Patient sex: M
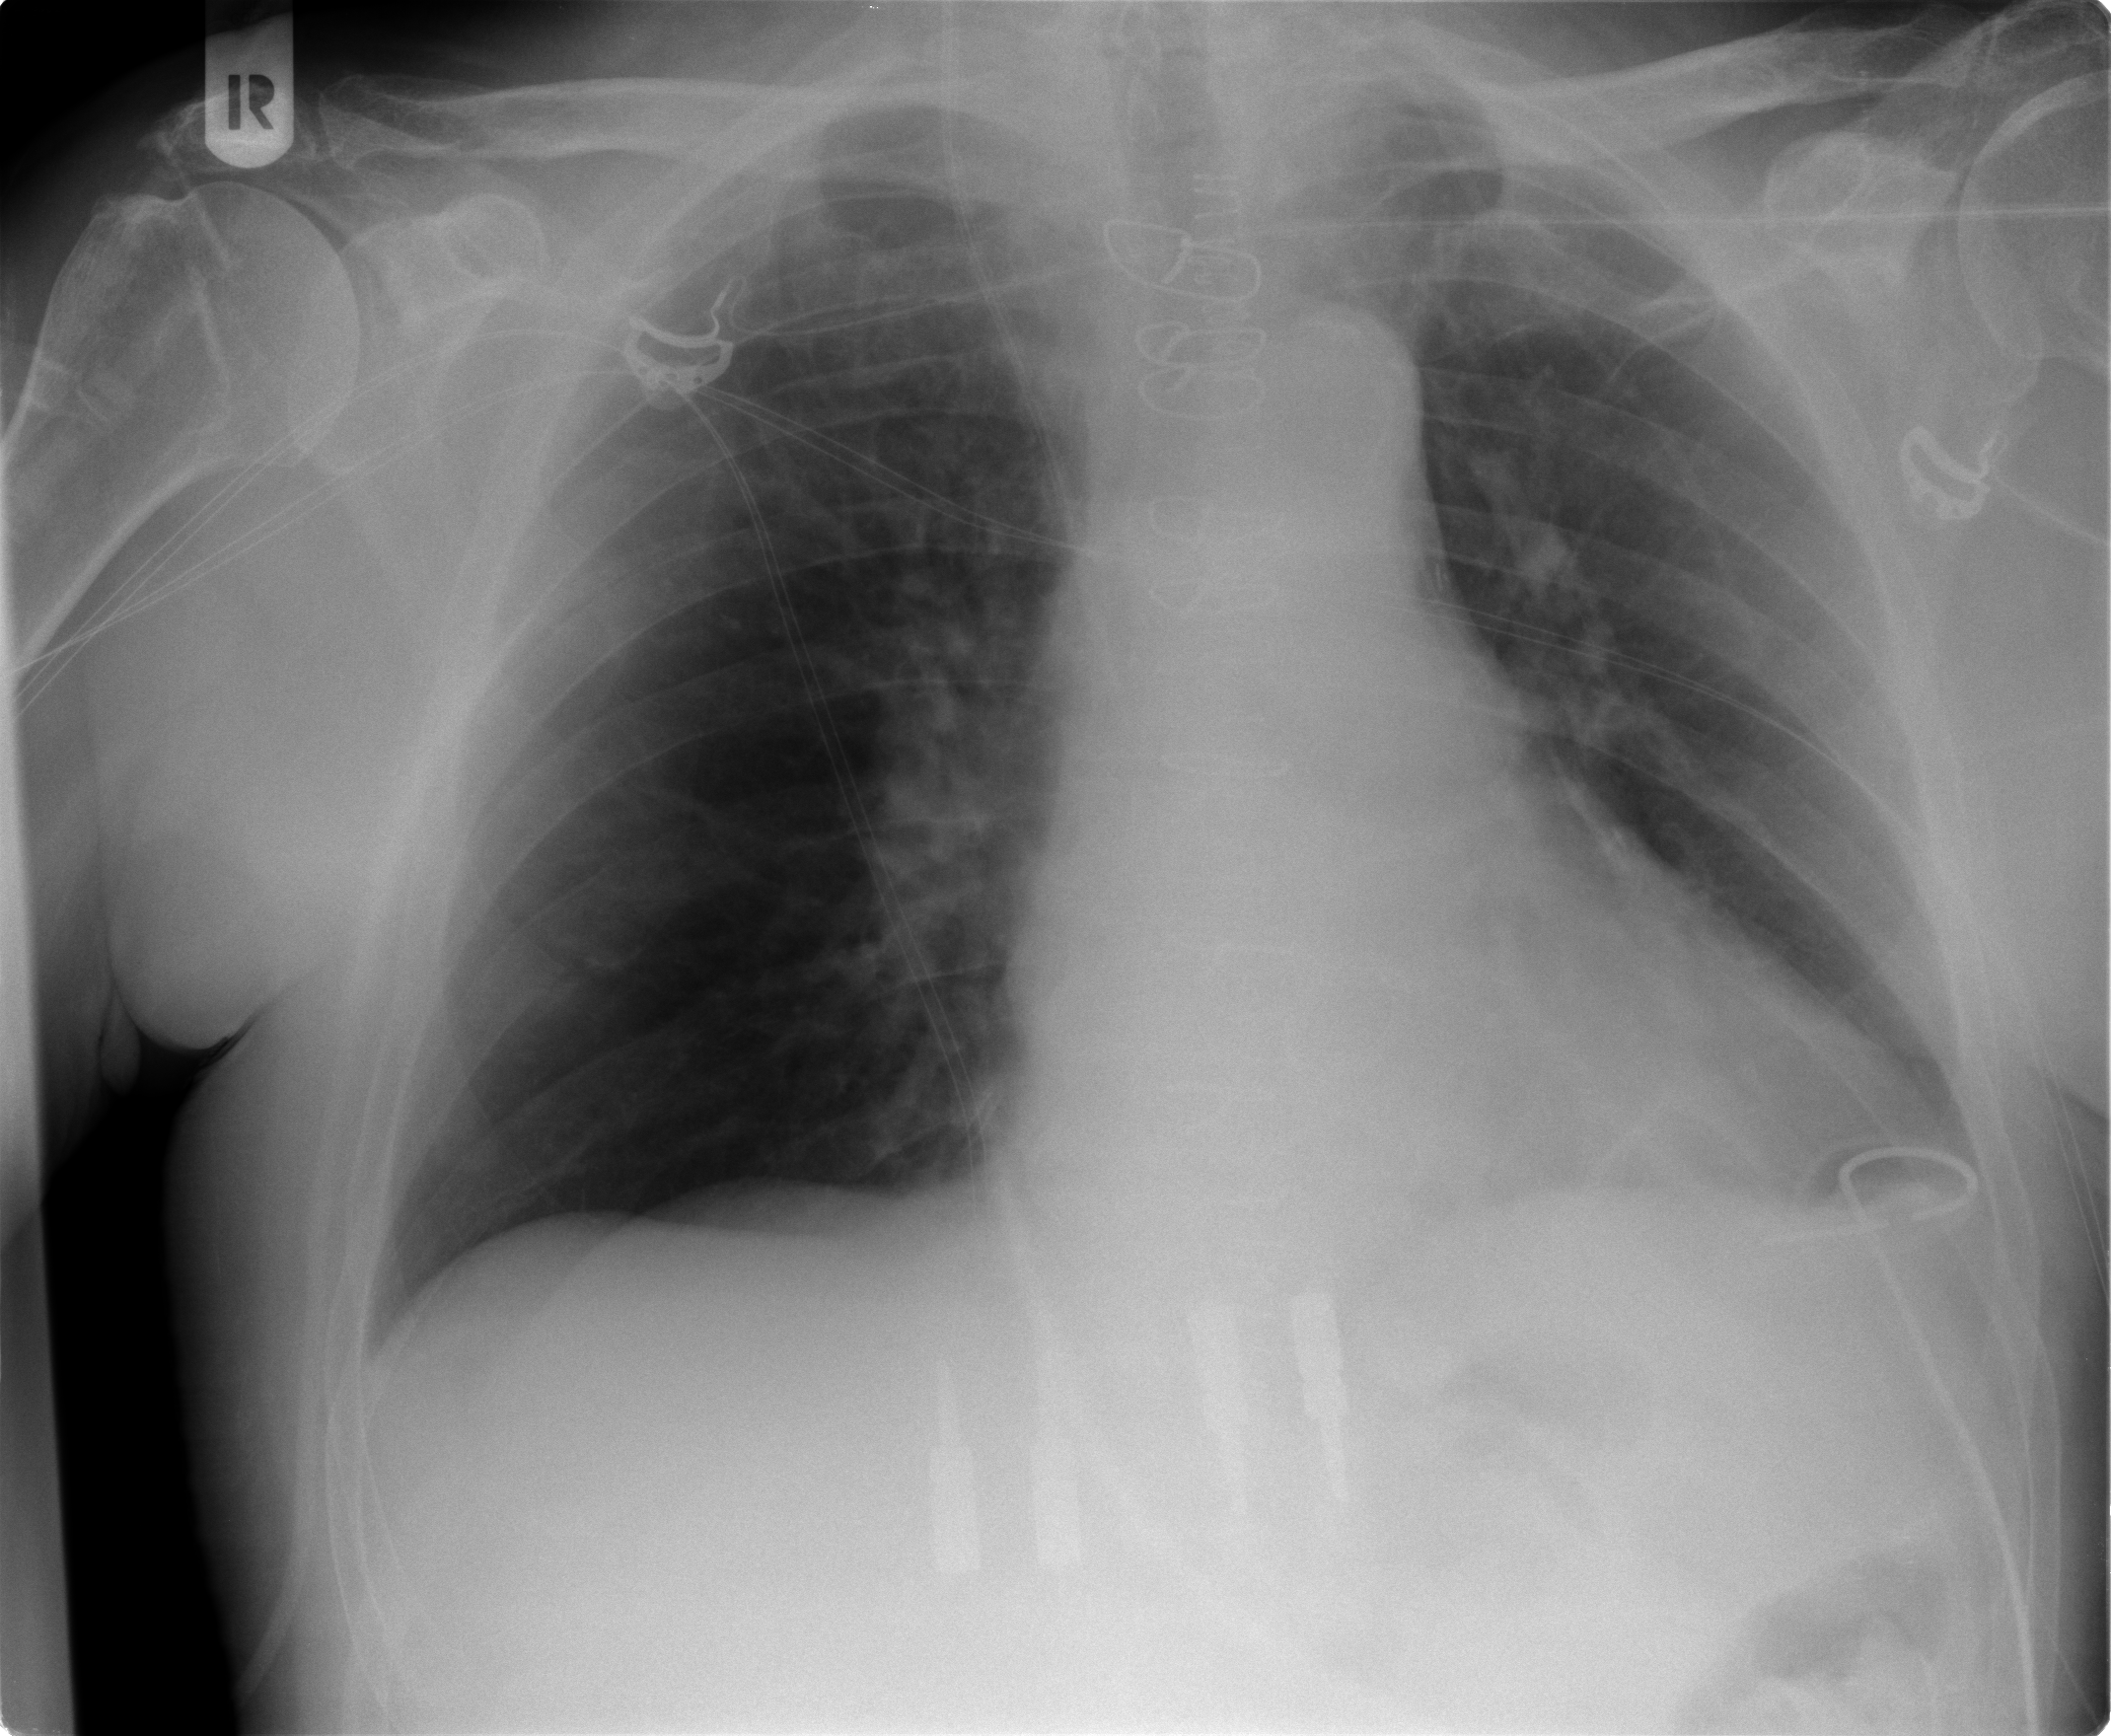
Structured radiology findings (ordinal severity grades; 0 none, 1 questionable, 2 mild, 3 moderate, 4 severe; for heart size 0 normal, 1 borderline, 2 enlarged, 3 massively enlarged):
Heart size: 2
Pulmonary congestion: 2
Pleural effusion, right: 1
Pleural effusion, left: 2
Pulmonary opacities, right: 0
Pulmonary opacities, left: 0
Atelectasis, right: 2
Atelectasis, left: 2